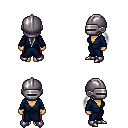
a pixel art fantasy rpg character, female body template, human, tanned skin, blue robe, red pants, gray ponytail hairstyle, metal helm, metal boots, four views (front, back, left, right), 2x2 character sprite sheet, small pixel art, hard edges, no anti-aliasing